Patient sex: F
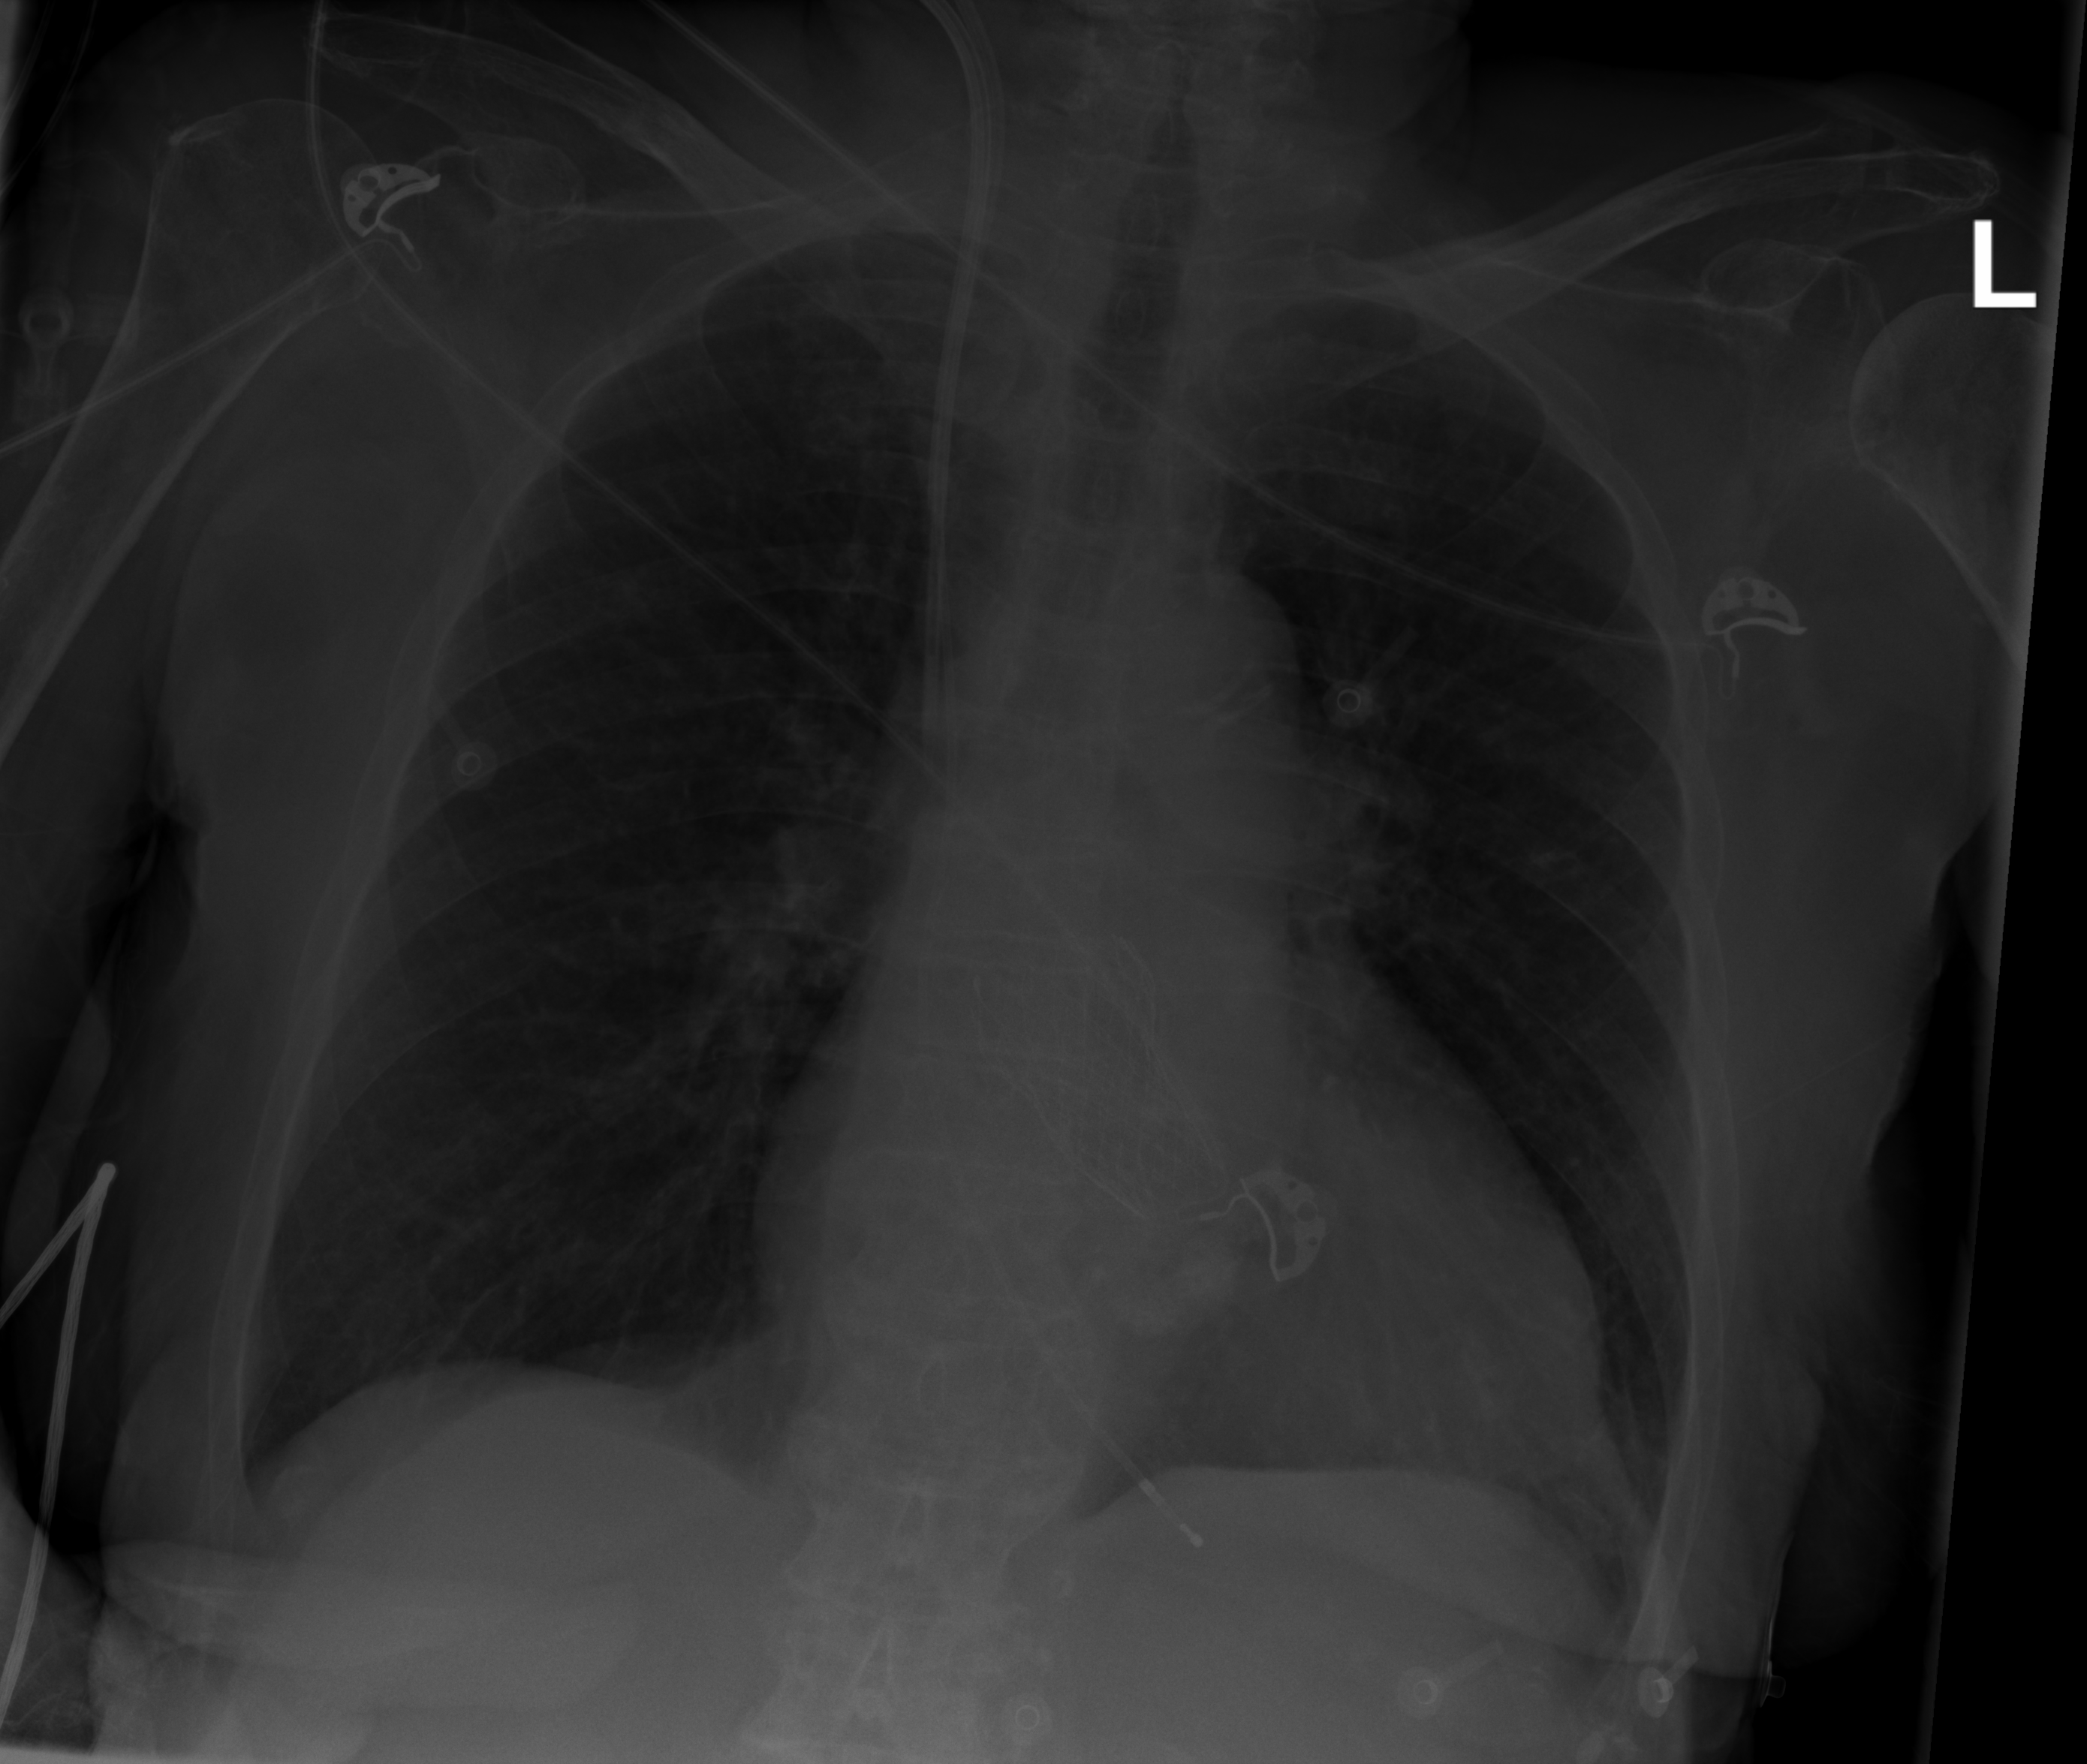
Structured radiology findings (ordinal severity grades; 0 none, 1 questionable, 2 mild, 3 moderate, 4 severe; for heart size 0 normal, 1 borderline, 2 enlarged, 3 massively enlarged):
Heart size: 1
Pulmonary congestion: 0
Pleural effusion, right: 0
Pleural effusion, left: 0
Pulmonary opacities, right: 0
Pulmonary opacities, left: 0
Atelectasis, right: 2
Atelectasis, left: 1